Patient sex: F
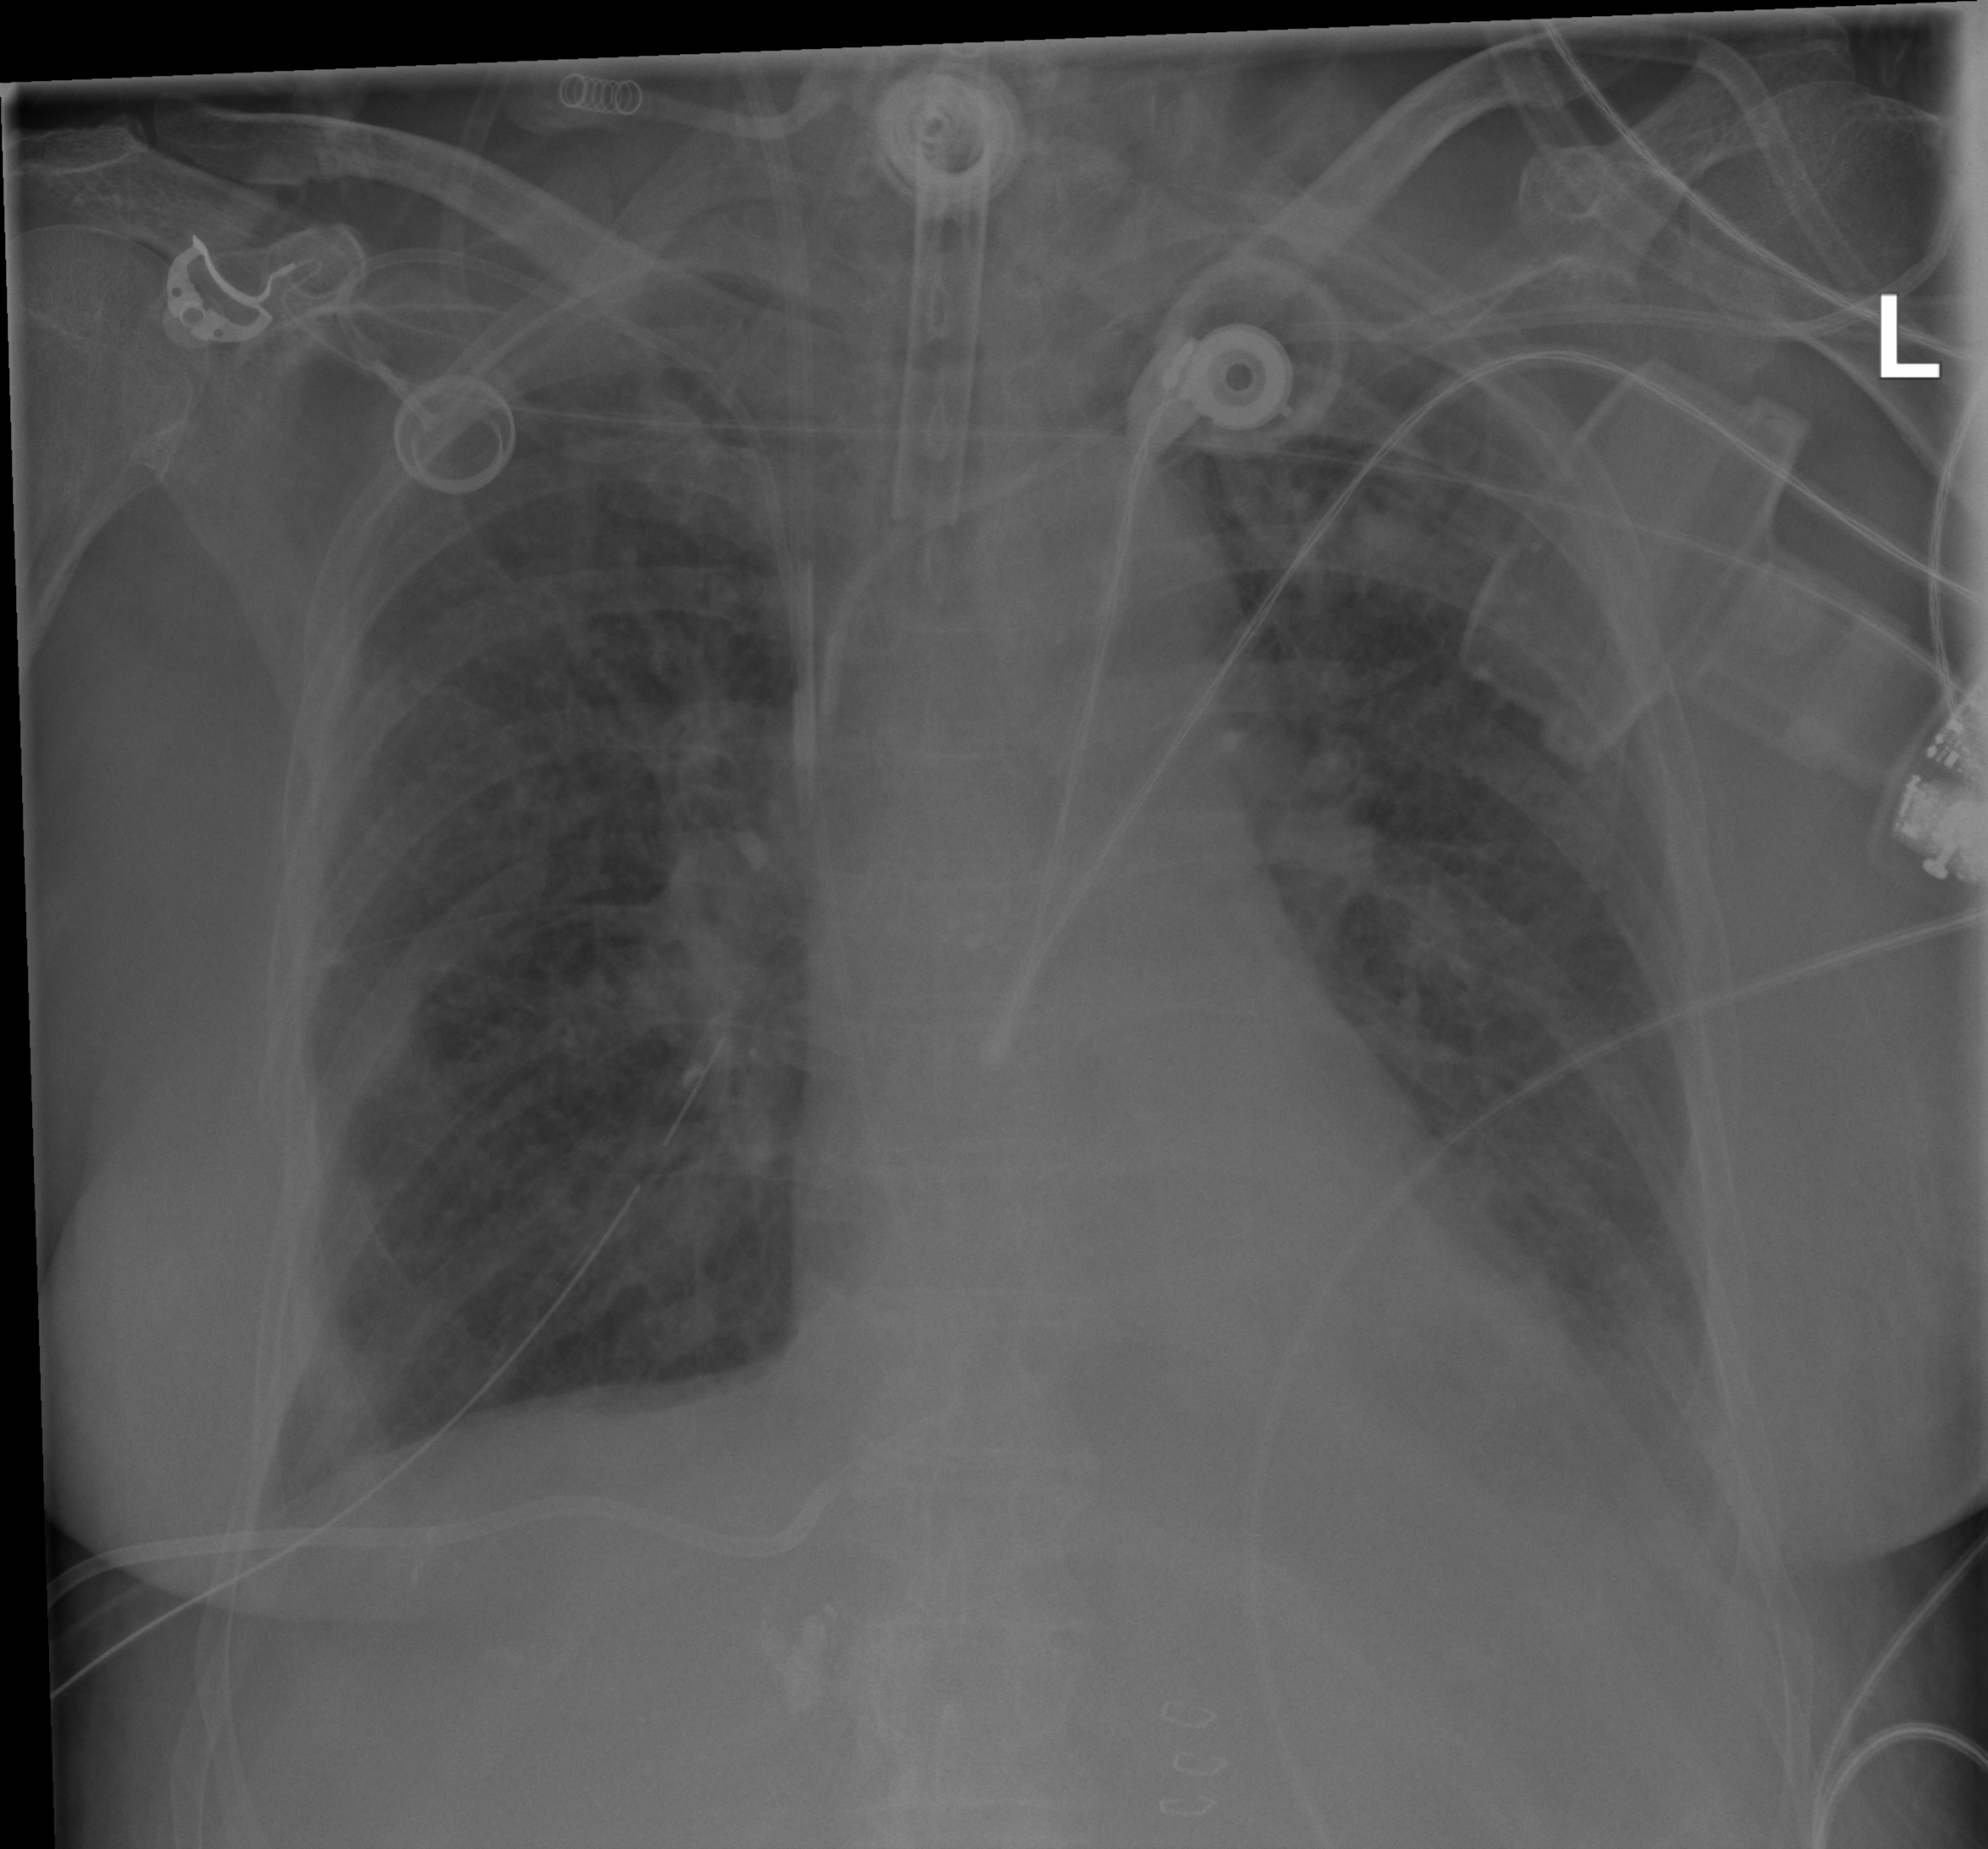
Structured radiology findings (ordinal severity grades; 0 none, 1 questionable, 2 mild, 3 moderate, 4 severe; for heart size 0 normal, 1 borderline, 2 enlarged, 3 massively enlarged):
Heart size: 0
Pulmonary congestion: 0
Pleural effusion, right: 0
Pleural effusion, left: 1
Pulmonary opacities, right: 1
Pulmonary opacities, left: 0
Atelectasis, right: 1
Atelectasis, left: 1